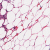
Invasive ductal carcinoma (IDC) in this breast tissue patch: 0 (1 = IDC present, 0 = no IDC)